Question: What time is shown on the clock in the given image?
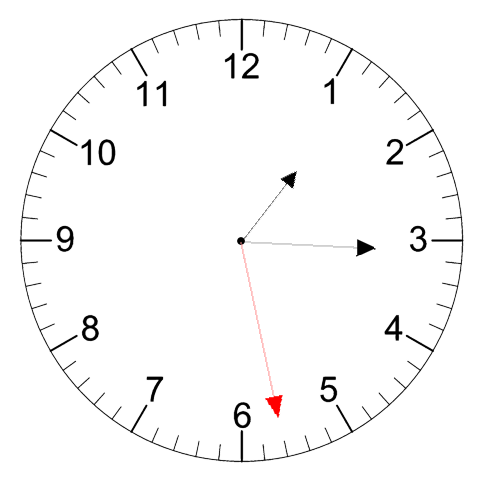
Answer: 01:15:28